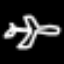
Label: airplane